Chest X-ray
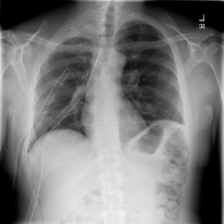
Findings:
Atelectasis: negative
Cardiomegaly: negative
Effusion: negative
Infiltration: negative
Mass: negative
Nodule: negative
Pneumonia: negative
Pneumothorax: negative
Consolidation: negative
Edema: negative
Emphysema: negative
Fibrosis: negative
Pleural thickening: negative
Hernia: negative